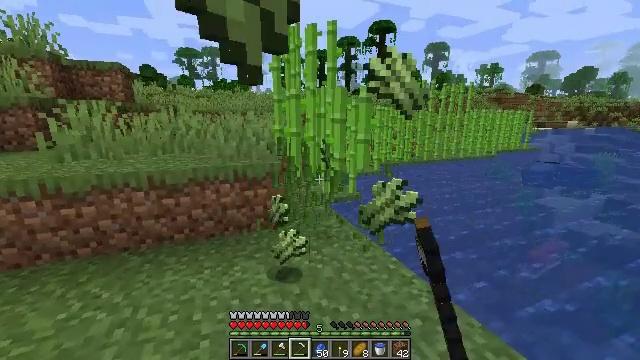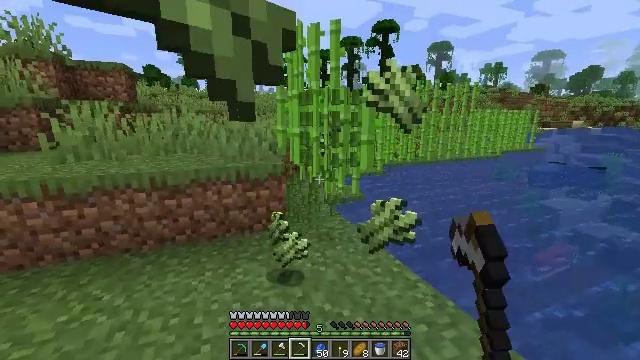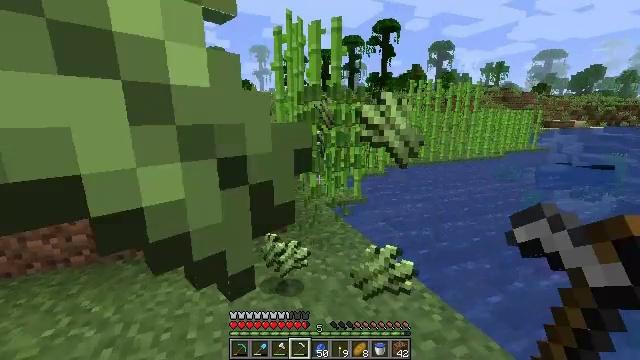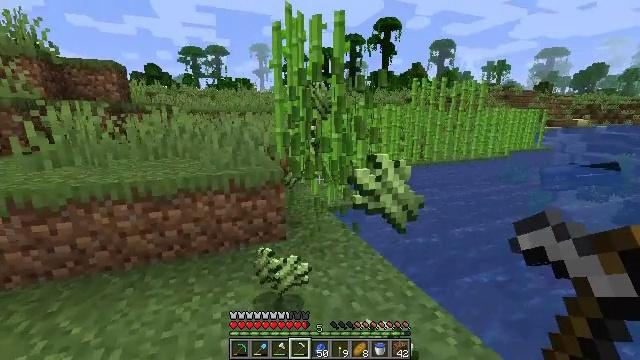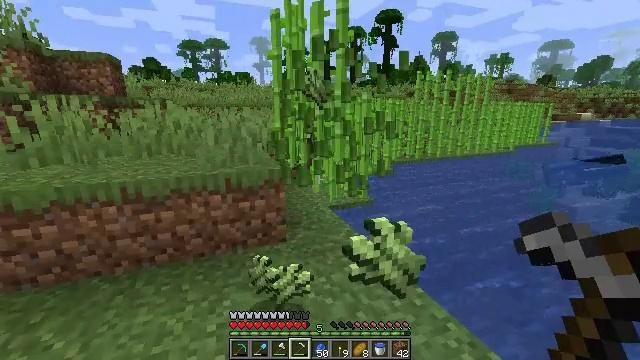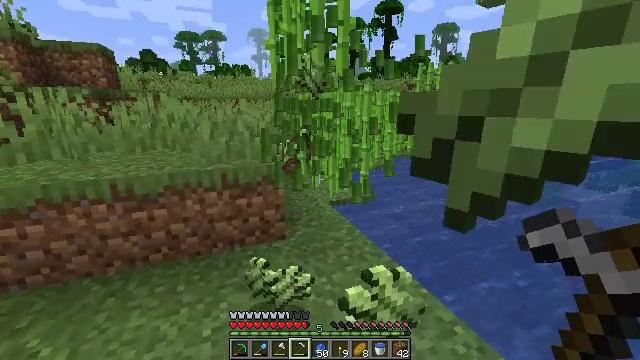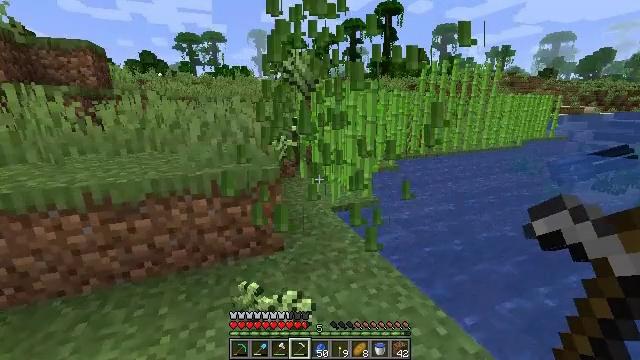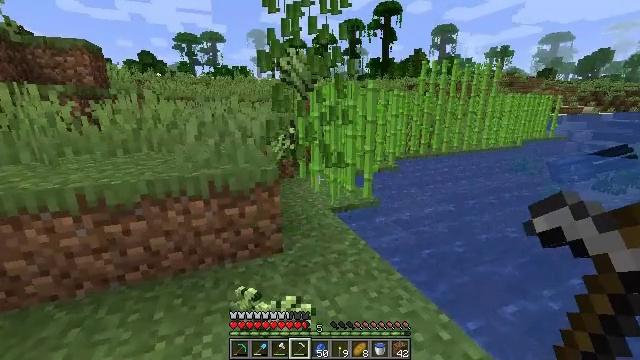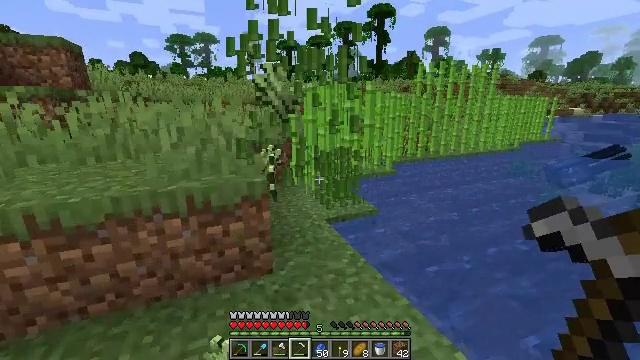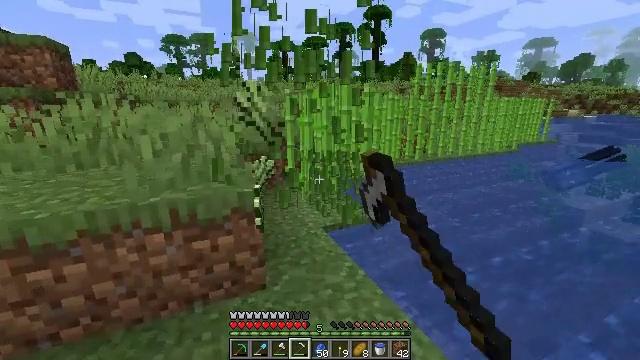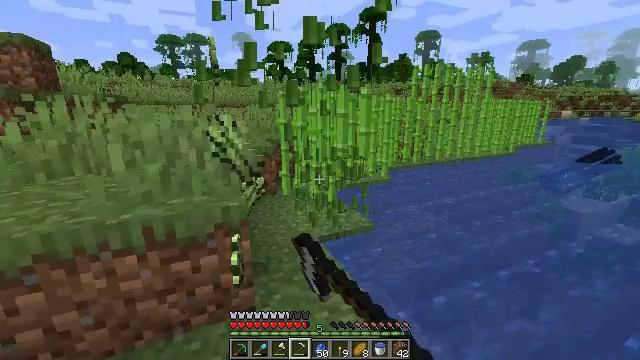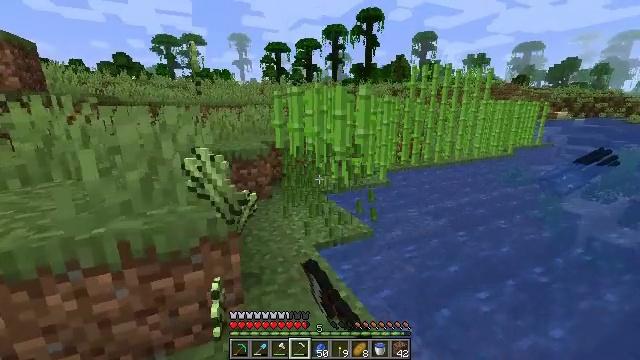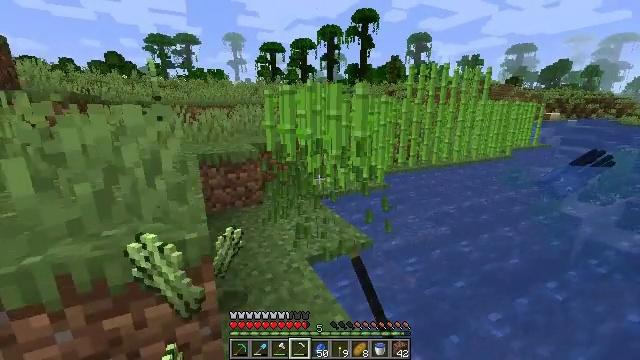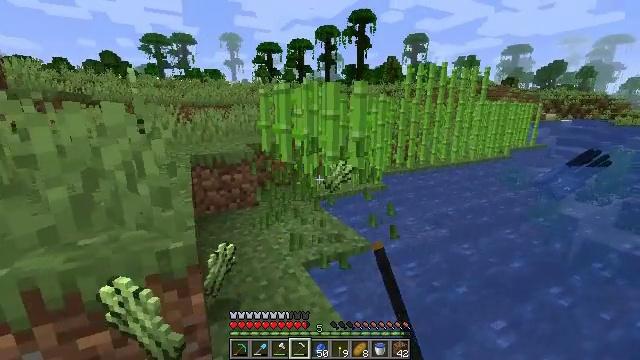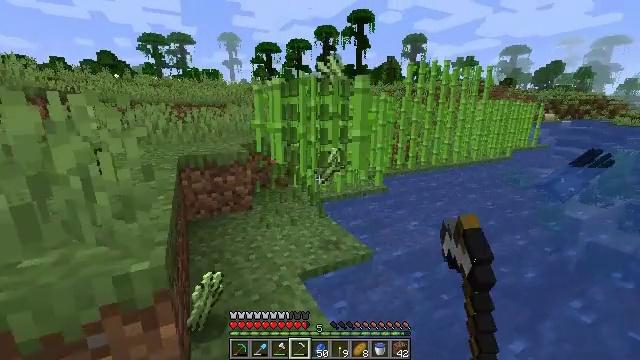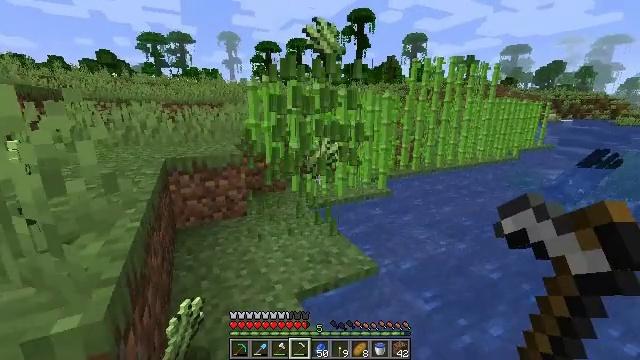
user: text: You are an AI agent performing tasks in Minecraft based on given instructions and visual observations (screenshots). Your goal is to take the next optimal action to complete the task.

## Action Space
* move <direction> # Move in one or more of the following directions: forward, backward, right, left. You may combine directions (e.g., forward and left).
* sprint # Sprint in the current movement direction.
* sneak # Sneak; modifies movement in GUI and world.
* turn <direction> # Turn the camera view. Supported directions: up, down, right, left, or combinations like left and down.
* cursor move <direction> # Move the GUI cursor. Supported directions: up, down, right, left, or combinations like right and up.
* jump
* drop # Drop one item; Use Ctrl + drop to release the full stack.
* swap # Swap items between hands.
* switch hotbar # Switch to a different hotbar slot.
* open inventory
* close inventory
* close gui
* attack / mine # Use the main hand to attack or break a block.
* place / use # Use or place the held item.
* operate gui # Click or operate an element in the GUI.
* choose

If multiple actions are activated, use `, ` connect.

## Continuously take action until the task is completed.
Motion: motion action
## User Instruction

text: Mine the sugar cane near rivers.
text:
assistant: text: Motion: move forward, attack / mine
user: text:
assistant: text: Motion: move forward, attack / mine
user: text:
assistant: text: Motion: move forward, attack / mine
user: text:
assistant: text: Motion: move forward, turn down, attack / mine
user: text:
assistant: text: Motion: move forward, turn down, attack / mine
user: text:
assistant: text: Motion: move forward, attack / mine
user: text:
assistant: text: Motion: move forward, attack / mine
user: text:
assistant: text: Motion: move forward, turn right, attack / mine
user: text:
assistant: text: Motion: move forward, attack / mine
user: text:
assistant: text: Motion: move forward, attack / mine
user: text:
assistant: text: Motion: move forward, attack / mine
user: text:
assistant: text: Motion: move forward, turn right, attack / mine
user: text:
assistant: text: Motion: move forward, attack / mine
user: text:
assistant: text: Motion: move forward, attack / mine
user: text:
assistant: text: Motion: move forward, attack / mine
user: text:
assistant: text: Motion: move forward, turn left and down, attack / mine
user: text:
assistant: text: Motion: move forward, turn left and down, attack / mine
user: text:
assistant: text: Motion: move forward, turn left, attack / mine
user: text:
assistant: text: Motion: move forward, attack / mine
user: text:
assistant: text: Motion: move forward, attack / mine
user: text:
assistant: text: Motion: move forward and move left, turn right, attack / mine
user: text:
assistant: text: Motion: move forward and move left, turn right, attack / mine
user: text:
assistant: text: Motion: move forward and move left, turn right, attack / mine
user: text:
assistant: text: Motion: move forward and move left, turn right, attack / mine
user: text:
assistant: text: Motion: move forward and move left, turn right, attack / mine
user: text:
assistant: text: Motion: move forward, turn right, attack / mine
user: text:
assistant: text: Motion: move forward, attack / mine
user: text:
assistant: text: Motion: move forward, turn right, attack / mine
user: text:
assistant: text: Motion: move forward, turn right, attack / mine
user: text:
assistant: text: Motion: move forward, turn right, attack / mine